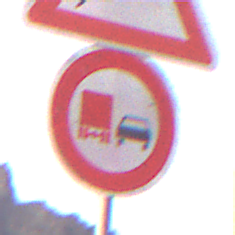
Verkehrszeichen: UeberholverbotKraftfahrzeuge
Zusatzzeichen oben: WildwechselLinks
Umgebung: Outdoor, RoadRail
Tageszeit: Dawn
Wetter: Clear
Licht: Natural
Jahreszeit: NotSpecified
Kontrast: LowContrast